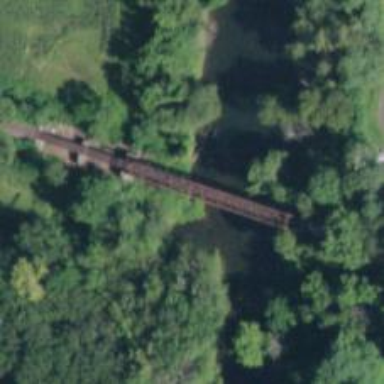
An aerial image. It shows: Preserved railway bridge with rails.